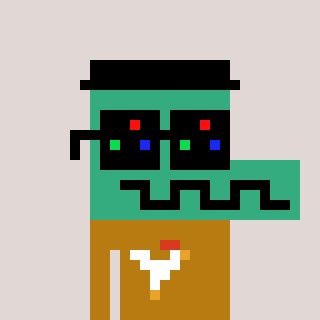
a pixel art character with square black sunglasses, a crocodile-shaped head and a gold-colored body on a warm background